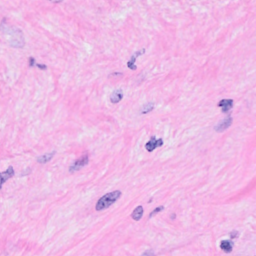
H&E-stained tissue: Breast